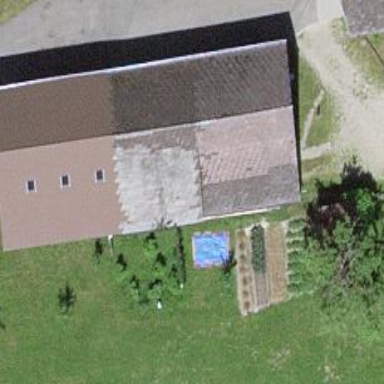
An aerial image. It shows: Barn.